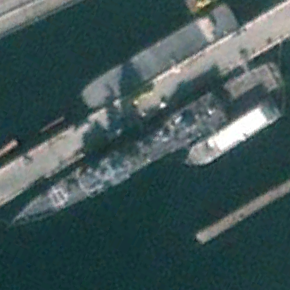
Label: cruiser